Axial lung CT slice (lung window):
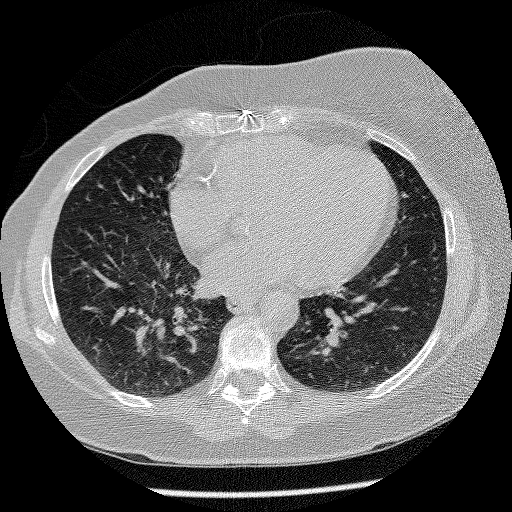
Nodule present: no